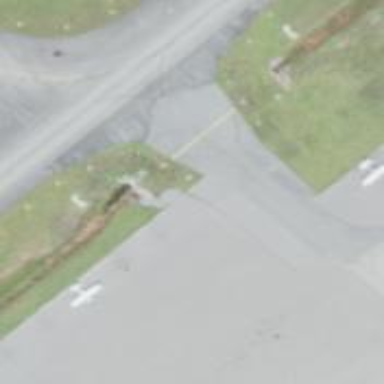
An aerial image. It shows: Taxiway at the airport with asphalt surface.